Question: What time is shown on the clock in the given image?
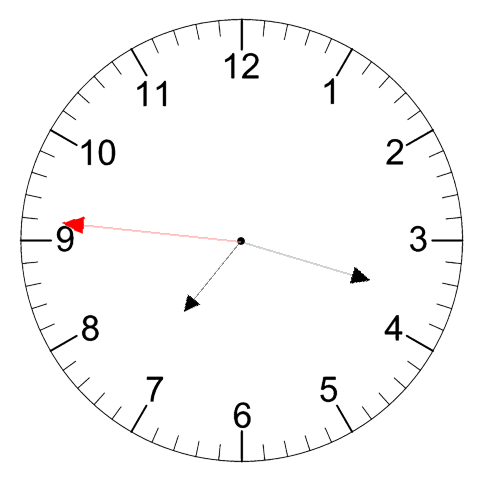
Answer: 07:17:46